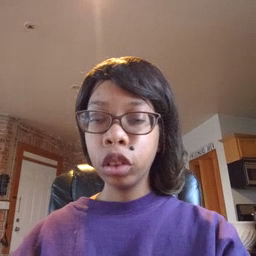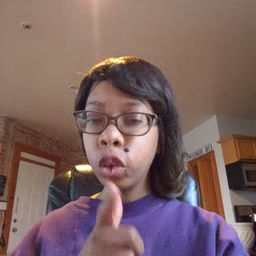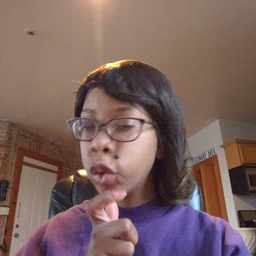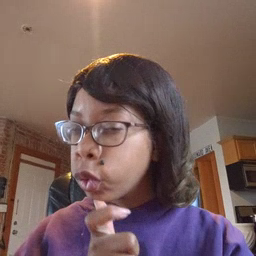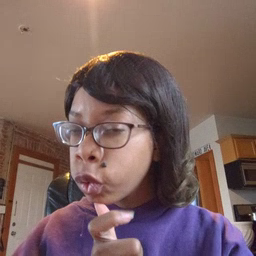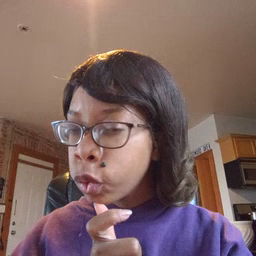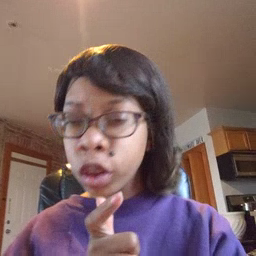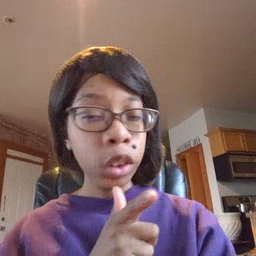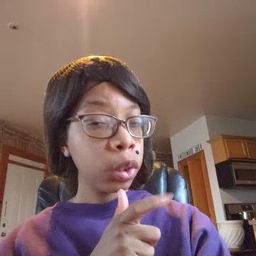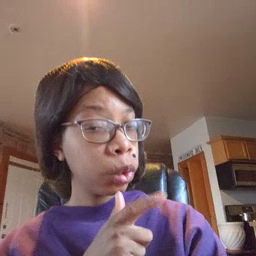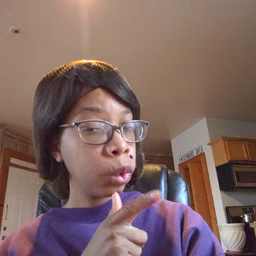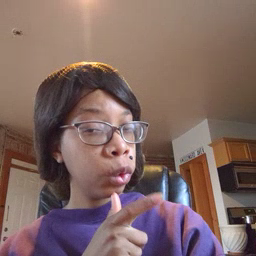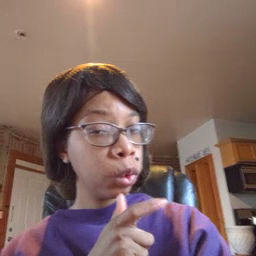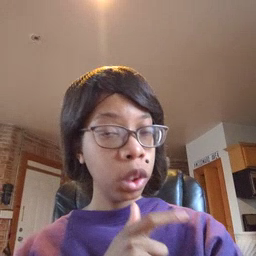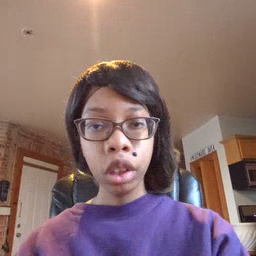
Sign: who